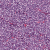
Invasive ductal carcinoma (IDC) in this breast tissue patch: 1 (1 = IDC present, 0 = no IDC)